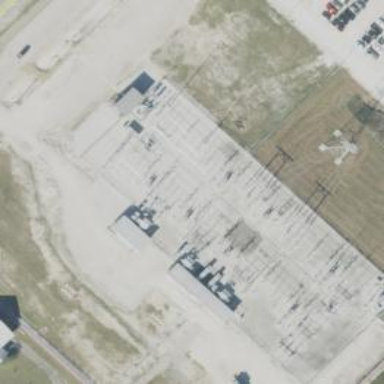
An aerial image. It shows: Switch used for power control.